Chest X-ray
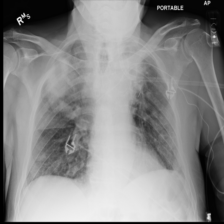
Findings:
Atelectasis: negative
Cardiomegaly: negative
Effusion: negative
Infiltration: positive
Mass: positive
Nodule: negative
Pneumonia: negative
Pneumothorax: negative
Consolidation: negative
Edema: negative
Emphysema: negative
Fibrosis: negative
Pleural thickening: negative
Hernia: negative